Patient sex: M
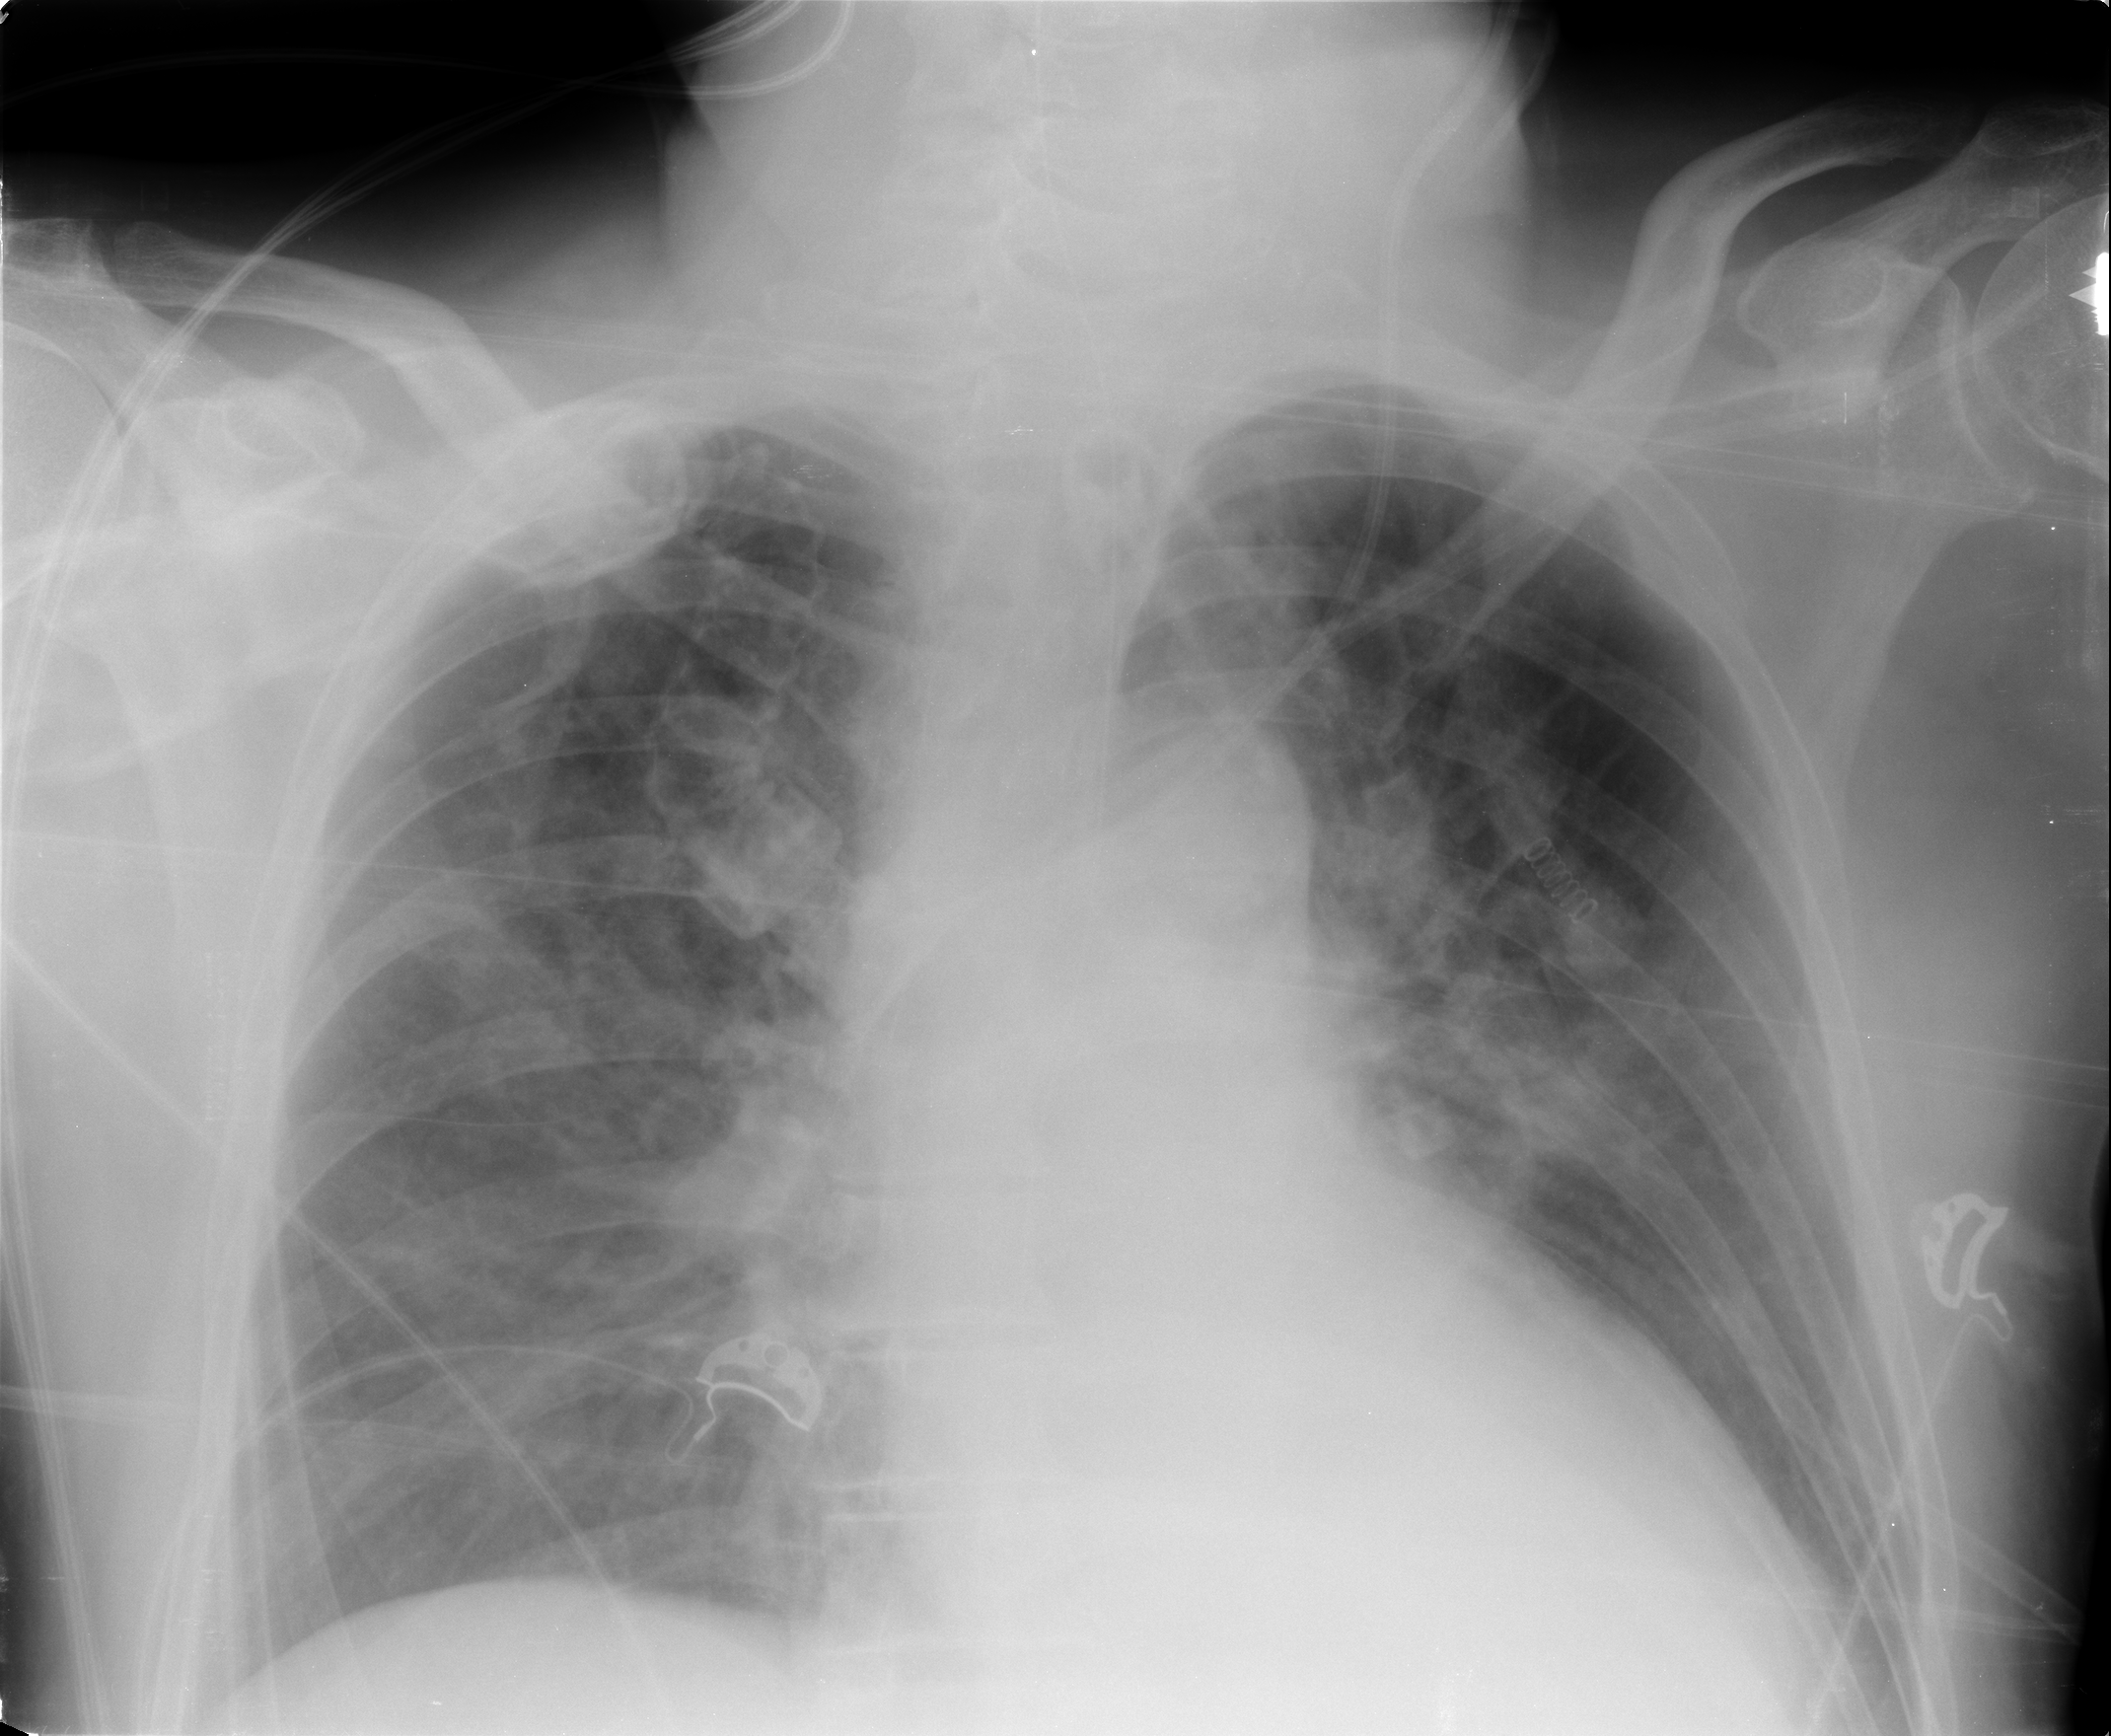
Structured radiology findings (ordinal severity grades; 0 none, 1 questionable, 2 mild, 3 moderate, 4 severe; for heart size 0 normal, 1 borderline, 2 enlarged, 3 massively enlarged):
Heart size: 0
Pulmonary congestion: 2
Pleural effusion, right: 0
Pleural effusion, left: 0
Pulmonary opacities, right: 2
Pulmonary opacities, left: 0
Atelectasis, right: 0
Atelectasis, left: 0